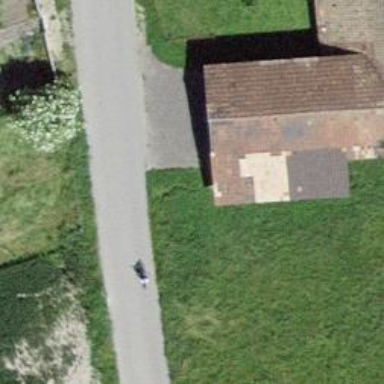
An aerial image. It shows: Shed.